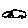
Label: car